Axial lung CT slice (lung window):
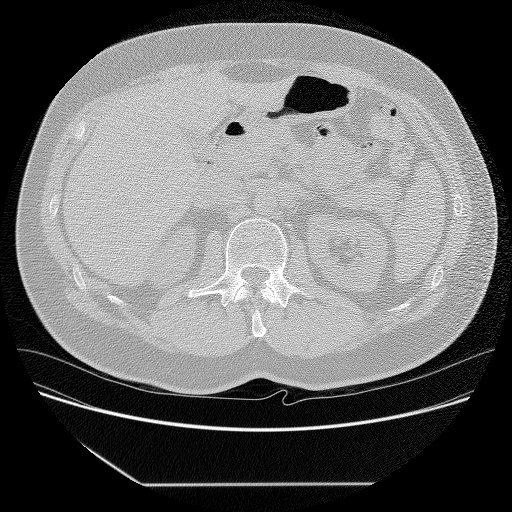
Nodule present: no